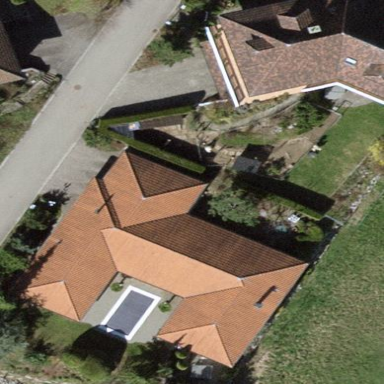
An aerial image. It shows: Detached building.